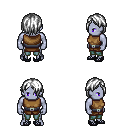
a pixel art fantasy rpg character, male body template, dark elf, purple skin, leather chest armor, teal pants, white bangs hairstyle, ghillies, four views (front, back, left, right), 2x2 character sprite sheet, small pixel art, hard edges, no anti-aliasing